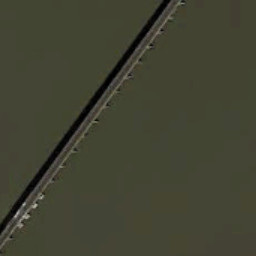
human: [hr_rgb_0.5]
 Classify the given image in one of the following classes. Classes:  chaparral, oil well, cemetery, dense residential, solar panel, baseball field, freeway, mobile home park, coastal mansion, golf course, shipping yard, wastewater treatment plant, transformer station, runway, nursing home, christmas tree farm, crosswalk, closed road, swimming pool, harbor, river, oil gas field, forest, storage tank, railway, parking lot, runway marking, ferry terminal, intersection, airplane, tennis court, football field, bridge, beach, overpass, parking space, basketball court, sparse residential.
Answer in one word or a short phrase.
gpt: bridge